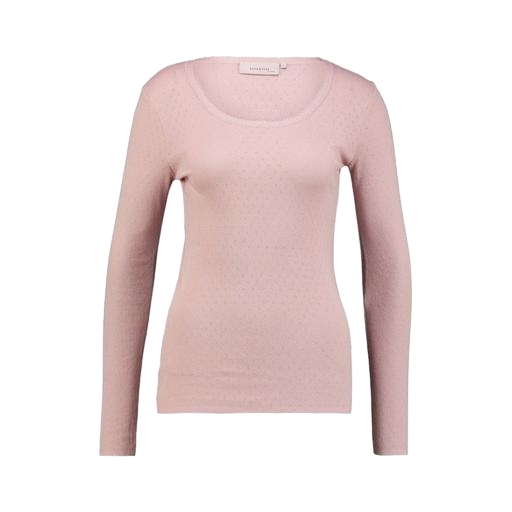
long-sleeve t-shirt only macy, pink long-sleeve round-neck tee, long-sleeve top, white background